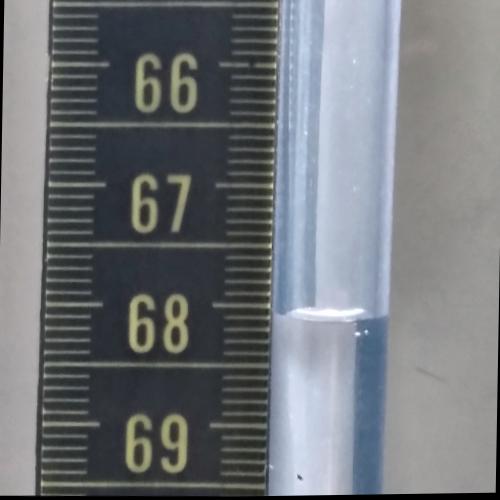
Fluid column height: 68.1 cm